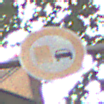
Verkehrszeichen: UeberholverbotKraftfahrzeuge
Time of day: MorningAfternoon
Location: Outdoor (Urban)
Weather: Overcast
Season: NotSpecified
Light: Natural